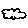
Label: cloud